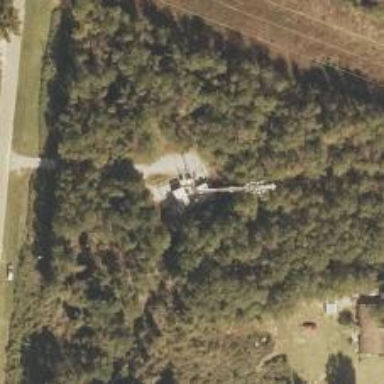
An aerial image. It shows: Man-made mast used for communication purposes.